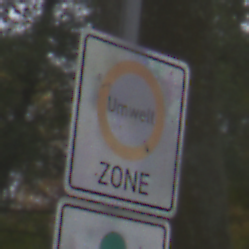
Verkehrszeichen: BeginnUmweltzone
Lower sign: FreistellungVomVerkehrsverbot3
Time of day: Midday
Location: Outdoor (Nature)
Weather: Overcast
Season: Autumn
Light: Natural